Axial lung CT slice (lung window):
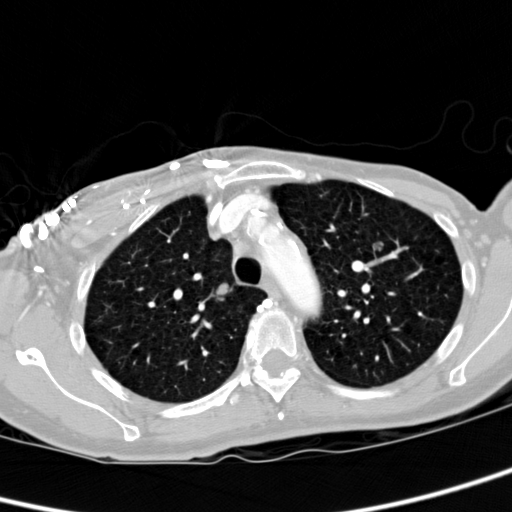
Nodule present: yes
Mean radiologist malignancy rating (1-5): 4.25